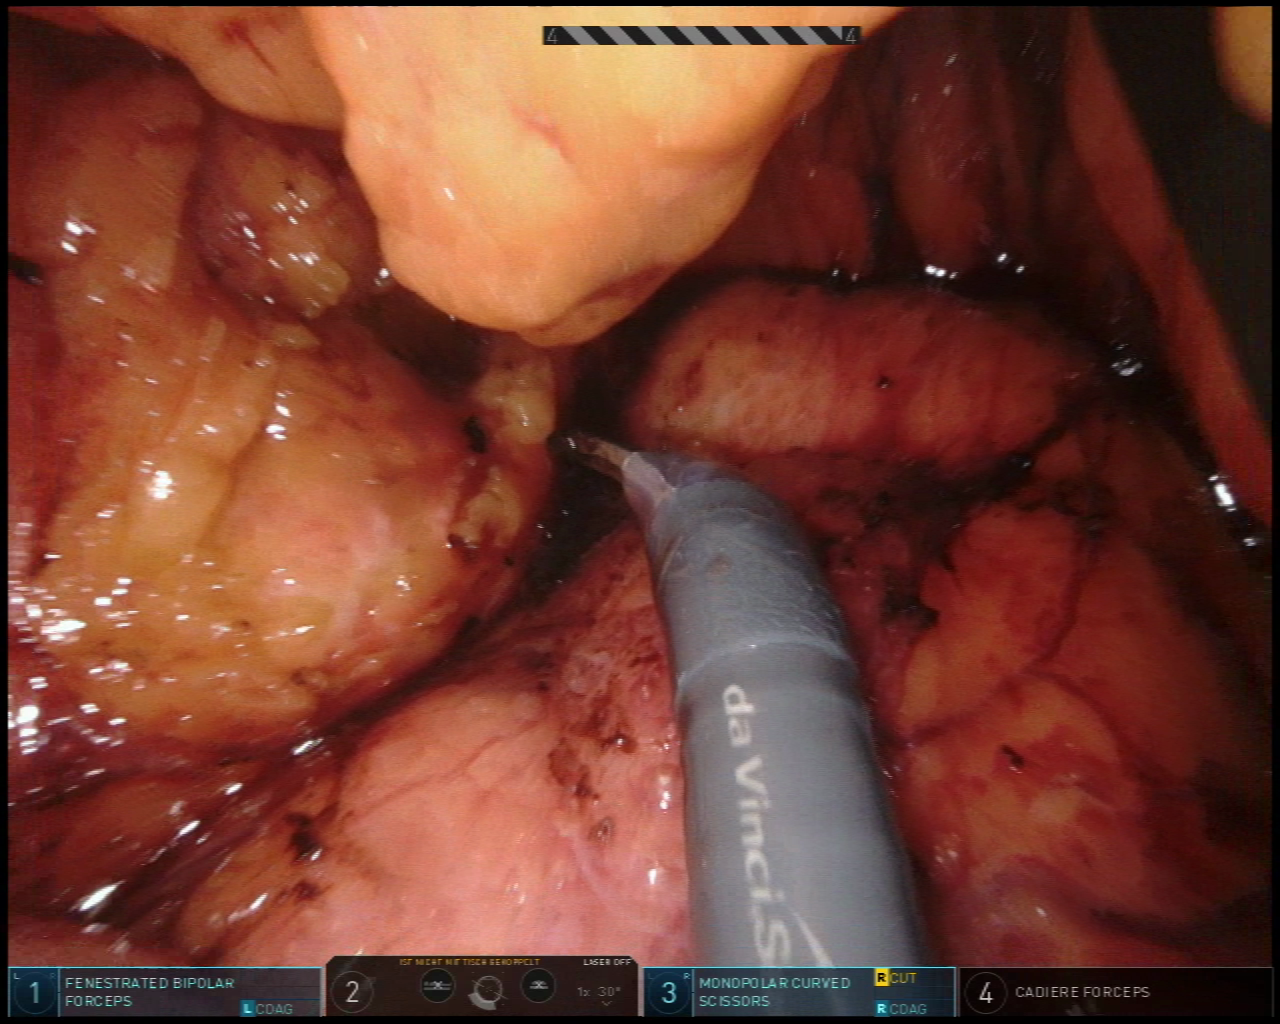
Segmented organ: pancreas
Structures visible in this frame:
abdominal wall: no
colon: no
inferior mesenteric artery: no
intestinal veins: no
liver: no
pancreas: yes
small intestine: yes
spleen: no
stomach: no
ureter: no
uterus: no
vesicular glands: no